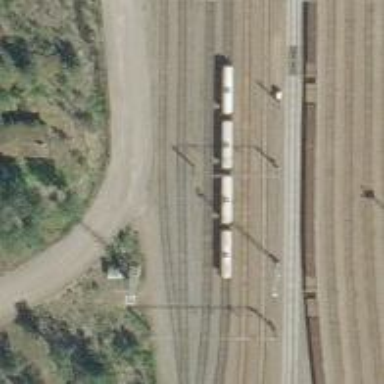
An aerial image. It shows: Rail yard with electrified contact lines for the trains.